Question: I have a legacy Rails app 3.2.14 using Ruby 1.9.3p194 and rails_admin 0.3.0 on a production server that is working just fine.
I'm migrating this legacy Rails app to a new server and have the app spun up and so far very few problems. One of the main issues I'm experiencing is with rails_admin. When I login as the admin user I can see all of the models/tables but when selecting table I see a list of records but no controls to edit/view each record.

Adding new records is not a problem and rails_admin behaves properly. But I'm unable to view or edit specific records.
It works on our production server, but when I pushed it out to this new server (which is pretty much an identical environment minus being on 64-bit Ubuntu vs 32-bit Ubuntu in production) I do not see any controls to edit records.
I'm just not sure why it works in production but has this problem when deploying to a second server.
Here's my Gemfile
'''
source 'https://rubygems.org'
# Bundle edge Rails instead:
gem 'rails', '~> 3.2.13'
gem 'pg', "~> 0.14.0"
gem 'thin', "~> 1.4.1"
gem 'devise', "~> 2.1.2"
gem "combined_time_select", "~> 0.0.1"
gem "will_paginate", "~> 3.0.3"
gem 'whenever', "~> 0.7.3", :require => false
gem "gritter", "1.0.2"
gem "rails_admin", "~> 0.3.0"
gem "twitter-bootstrap-rails", "~> 2.2.1"
gem "will_paginate-bootstrap", "~> 0.2.2"
gem "prawn"
gem 'twilio-ruby', '~> 3.11.6'
gem 'font-awesome-rails', '~> 4.1.0.0'
group :development do
gem "annotate", "~> 2.5.0"
gem "better_errors", "~> 0.3.2"
gem "binding_of_caller"
end
gem "gmaps4rails", "~> 2.0.0.pre"
gem "taip_parser", "~> 0.0.1"
gem "foreman", "~> 0.60.0"
# Gems used only for assets and not required
# in production environments by default.
group :assets do
gem 'sass-rails', '~> 3.2.3'
gem 'coffee-rails', '~> 3.2.1'
gem 'therubyracer', '~> 0.12.1', :platforms => :ruby
# gem 'therubyracer', '~> 0.10.2', :platforms => :ruby
gem 'uglifier', '>= 1.0.3'
gem 'jquery-datatables-rails'
end
gem "less-rails" #Sprockets (what Rails 3.1 uses for its asset pipeline) supports LESS
gem 'jquery-rails'
# Deploy with Capistrano
gem 'capistrano'
#Monitor app with newrelic
gem 'newrelic_rpm'
'''
Here's my Gemfile.lock
'''
GEM
remote: https://rubygems.org/
specs:
Ascii85 (1.0.2)
actionmailer (3.2.14)
actionpack (= 3.2.14)
mail (~> 2.5.4)
actionpack (3.2.14)
activemodel (= 3.2.14)
activesupport (= 3.2.14)
builder (~> 3.0.0)
erubis (~> 2.7.0)
journey (~> 1.0.4)
rack (~> 1.4.5)
rack-cache (~> 1.2)
rack-test (~> 0.6.1)
sprockets (~> 2.2.1)
activemodel (3.2.14)
activesupport (= 3.2.14)
builder (~> 3.0.0)
activerecord (3.2.14)
activemodel (= 3.2.14)
activesupport (= 3.2.14)
arel (~> 3.0.2)
tzinfo (~> 0.3.29)
activeresource (3.2.14)
activemodel (= 3.2.14)
activesupport (= 3.2.14)
activesupport (3.2.14)
i18n (~> 0.6, >= 0.6.4)
multi_json (~> 1.0)
afm (0.2.0)
annotate (2.5.0)
rake
arel (3.0.2)
bcrypt-ruby (3.0.1)
better_errors (0.3.2)
coderay (>= 1.0.0)
erubis (>= 2.7.0)
binding_of_caller (0.7.2)
debug_inspector (>= 0.0.1)
bootstrap-sass (2.1.1.0)
builder (3.0.4)
capistrano (2.12.0)
highline
net-scp (>= 1.0.0)
net-sftp (>= 2.0.0)
net-ssh (>= 2.0.14)
net-ssh-gateway (>= 1.1.0)
chronic (0.6.7)
coderay (1.1.0)
coffee-rails (3.2.2)
coffee-script (>= 2.2.0)
railties (~> 3.2.0)
coffee-script (2.2.0)
coffee-script-source
execjs
coffee-script-source (1.3.3)
combined_time_select (0.0.1)
commonjs (0.2.6)
daemons (1.1.8)
debug_inspector (0.0.2)
devise (2.1.2)
bcrypt-ruby (~> 3.0)
orm_adapter (~> 0.1)
railties (~> 3.1)
warden (~> 1.2.1)
erubis (2.7.0)
eventmachine (0.12.10)
execjs (1.4.0)
multi_json (~> 1.0)
font-awesome-rails (4.1.0.0)
railties (>= 3.2, < 5.0)
font-awesome-sass-rails (2.0.0.0)
railties (>= 3.1.1)
sass-rails (>= 3.1.1)
foreman (0.60.0)
thor (>= 0.13.6)
gmaps4rails (2.0.0.pre)
gritter (1.0.2)
haml (3.1.7)
hashery (2.1.0)
highline (1.6.13)
hike (1.2.3)
i18n (0.6.5)
journey (1.0.4)
jquery-datatables-rails (1.10.0)
jquery-rails
jquery-rails (2.1.4)
railties (>= 3.0, < 5.0)
thor (>= 0.14, < 2.0)
jquery-ui-rails (2.0.2)
jquery-rails
railties (>= 3.1.0)
json (1.8.0)
jwt (1.0.0)
kaminari (0.14.1)
actionpack (>= 3.0.0)
activesupport (>= 3.0.0)
less (2.2.2)
commonjs (~> 0.2.6)
less-rails (2.2.6)
actionpack (>= 3.1)
less (~> 2.2.0)
libv8 (3.16.14.3)
mail (2.5.4)
mime-types (~> 1.16)
treetop (~> 1.4.8)
mime-types (1.25)
multi_json (1.8.0)
nested_form (0.3.1)
net-scp (1.0.4)
net-ssh (>= 1.99.1)
net-sftp (2.0.5)
net-ssh (>= 2.0.9)
net-ssh (2.5.2)
net-ssh-gateway (1.1.0)
net-ssh (>= 1.99.1)
newrelic_rpm (3.6.5.130)
nokogiri (1.5.6)
orm_adapter (0.4.0)
pdf-reader (1.3.3)
Ascii85 (~> 1.0.0)
afm (~> 0.2.0)
hashery (~> 2.0)
ruby-rc4
ttfunk
pg (0.14.0)
polyglot (0.3.3)
prawn (0.12.0)
pdf-reader (>= 0.9.0)
ttfunk (~> 1.0.2)
rack (1.4.5)
rack-cache (1.2)
rack (>= 0.4)
rack-pjax (0.6.0)
nokogiri (~> 1.5)
rack (~> 1.3)
rack-ssl (1.3.3)
rack
rack-test (0.6.2)
rack (>= 1.0)
rails (3.2.14)
actionmailer (= 3.2.14)
actionpack (= 3.2.14)
activerecord (= 3.2.14)
activeresource (= 3.2.14)
activesupport (= 3.2.14)
bundler (~> 1.0)
railties (= 3.2.14)
rails_admin (0.3.0)
bootstrap-sass (~> 2.1)
builder (~> 3.0)
coffee-rails (~> 3.1)
font-awesome-sass-rails (~> 2.0)
haml (~> 3.1)
jquery-rails (~> 2.1)
jquery-ui-rails (~> 2.0)
kaminari (~> 0.14)
nested_form (> 0.2.3, < 0.4.0)
rack-pjax (~> 0.6)
rails (~> 3.1)
remotipart (~> 1.0)
sass-rails (~> 3.1)
railties (3.2.14)
actionpack (= 3.2.14)
activesupport (= 3.2.14)
rack-ssl (~> 1.3.2)
rake (>= 0.8.7)
rdoc (~> 3.4)
thor (>= 0.14.6, < 2.0)
rake (10.1.0)
rdoc (3.12.2)
json (~> 1.4)
ref (1.0.5)
remotipart (1.0.2)
ruby-rc4 (0.1.5)
sass (3.1.20)
sass-rails (3.2.5)
railties (~> 3.2.0)
sass (>= 3.1.10)
tilt (~> 1.3)
sprockets (2.2.2)
hike (~> 1.2)
multi_json (~> 1.0)
rack (~> 1.0)
tilt (~> 1.1, != 1.3.0)
taip_parser (0.0.1)
therubyracer (0.12.1)
libv8 (~> 3.16.14.0)
ref
thin (1.4.1)
daemons (>= 1.0.9)
eventmachine (>= 0.12.6)
rack (>= 1.0.0)
thor (0.18.1)
tilt (1.4.1)
treetop (1.4.15)
polyglot
polyglot (>= 0.3.1)
ttfunk (1.0.3)
twilio-ruby (3.11.6)
builder (>= 2.1.2)
jwt (>= 0.1.2)
multi_json (>= 1.3.0)
twitter-bootstrap-rails (2.2.1)
actionpack (>= 3.1)
execjs
railties (>= 3.1)
tzinfo (0.3.37)
uglifier (1.2.6)
execjs (>= 0.3.0)
multi_json (~> 1.3)
warden (1.2.1)
rack (>= 1.0)
whenever (0.7.3)
activesupport (>= 2.3.4)
chronic (~> 0.6.3)
will_paginate (3.0.3)
will_paginate-bootstrap (0.2.2)
will_paginate (>= 3.0.3)
PLATFORMS
ruby
DEPENDENCIES
annotate (~> 2.5.0)
better_errors (~> 0.3.2)
binding_of_caller
capistrano
coffee-rails (~> 3.2.1)
combined_time_select (~> 0.0.1)
devise (~> 2.1.2)
font-awesome-rails (~> 4.1.0.0)
foreman (~> 0.60.0)
gmaps4rails (~> 2.0.0.pre)
gritter (= 1.0.2)
jquery-datatables-rails
jquery-rails
less-rails
newrelic_rpm
pg (~> 0.14.0)
prawn
rails (~> 3.2.13)
rails_admin (~> 0.3.0)
sass-rails (~> 3.2.3)
taip_parser (~> 0.0.1)
therubyracer (~> 0.12.1)
thin (~> 1.4.1)
twilio-ruby (~> 3.11.6)
twitter-bootstrap-rails (~> 2.2.1)
uglifier (>= 1.0.3)
whenever (~> 0.7.3)
will_paginate (~> 3.0.3)
will_paginate-bootstrap (~> 0.2.2)
'''
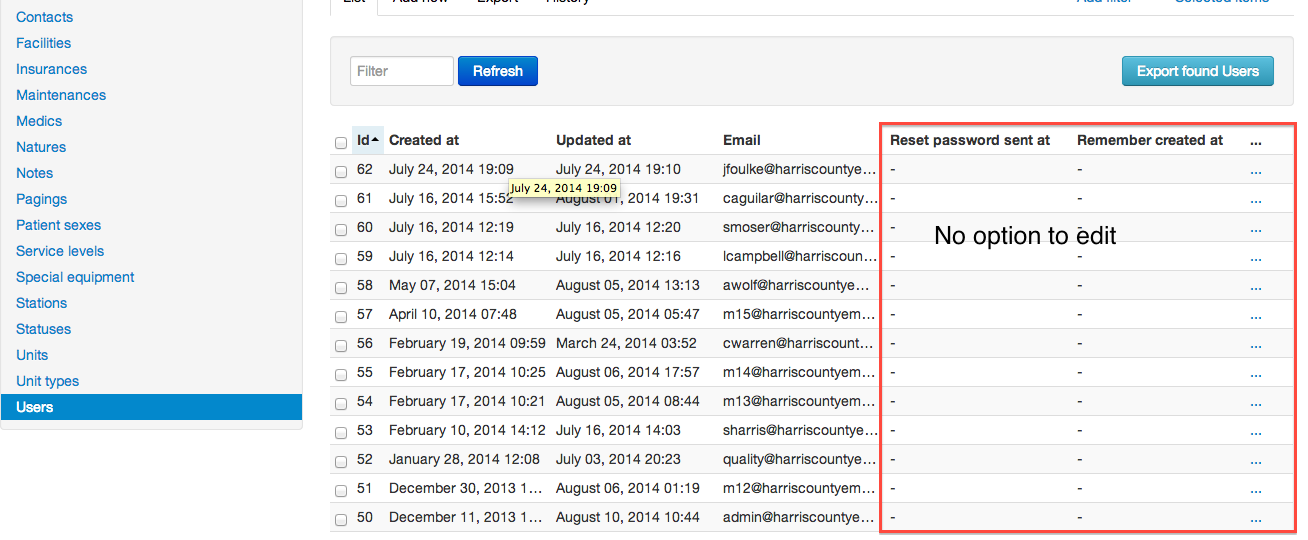
Answer: You need to remove 'gem 'font-awesome-rails', '~> 4.1.0.0'' from your gemfile and run 'bundle install'.
Actually 'rails_admin' uses Bootstrap 2 with FontAwesome 3. However you are installing FontAwesome 4 from your gemfile. It is causing conflict in gem version. RailsAdmin uses the old-style syntax (e.g. 'icon icon-pencil') instead of the new-style (e.g. 'fa fa-pencil'). Because of this, the icons were not showing up.
It you can live without 'FontAwesome 4', just remove it.
Jeff also had <URL> as you have.